八年级 · 变换几何
如图, 在平面直角坐标系中, 已知点 $A(0,1), B(0,-1), C(1,-2), D(-1,0)$,

点 $D$ 经过平移后得到点 $D^{\prime}$, 且将 $\mathrm{A}, B, C, D^{\prime}$ 四点两两连接后, 组成的图形是轴对称图形.

对于小明, 小亮, 小红的说法, 下列判断正确的是（）

小明: 将点 $D$ 向下平移 2 个单位长度;

小亮: 将点 $D$ 先向右平移 3 个单位长度, 再向下平移 1 个单位长度;

小红: 将点 $D$ 先向左平移 1 个单位长度, 再向下平移 1 个单位长度.

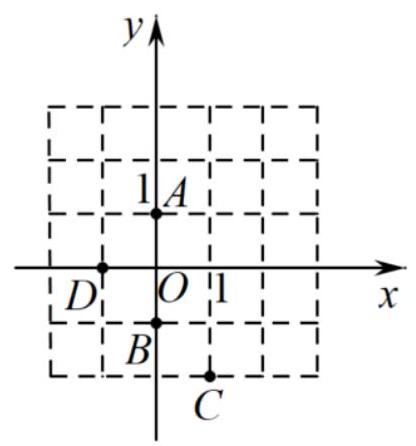
小明对，小亮对
B. 小亮对, 小红错
C. 小明对，小红对
D. 三个人都对
答案: C